Question: My code:
'''
#include "pch.h"
#include <iostream>
using namespace std;
int main()
{
char** pptr = new char*[5];
for (int i = 0; i < 5; i++)
pptr[i] = new char[5];
}
'''
What I want to happen is that 'pptr' now points to the beginning of an array of 5 pointers that each point to the beginning of an array of 5 characters.
I put a breakpoint at the end of the main function and added 'pptr' to watch, and it only stores one pointer. Why does this happen and how do I do it correctly?

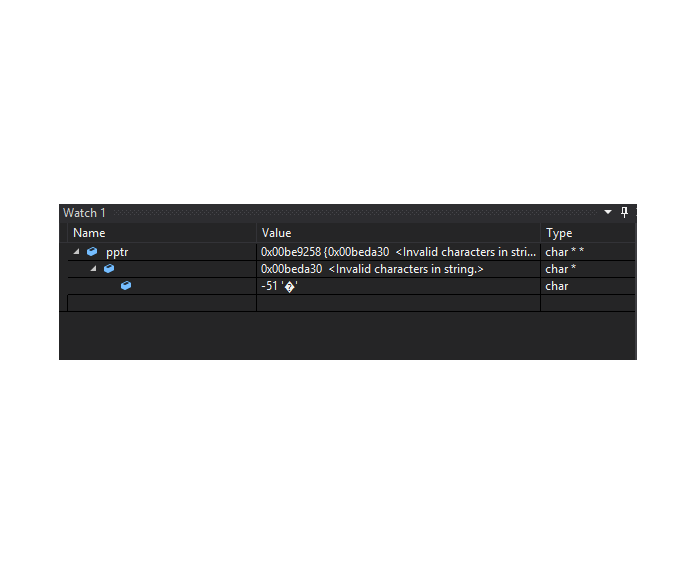
Answer: This is the default knowledge of your pointer type in Visual Studio. You indicate in the code that 'char** pptr' is a pointer, but it cannot know how big.
To fix this, you can add a watch on 'pptr[0]', and then you can specify that it has a "size" of 5 by changing it to 'pptr[0],5'. Also, if the size is variable you can do "ptr[0],[size]" where size is an expression that evaluates to the number of elements to show.